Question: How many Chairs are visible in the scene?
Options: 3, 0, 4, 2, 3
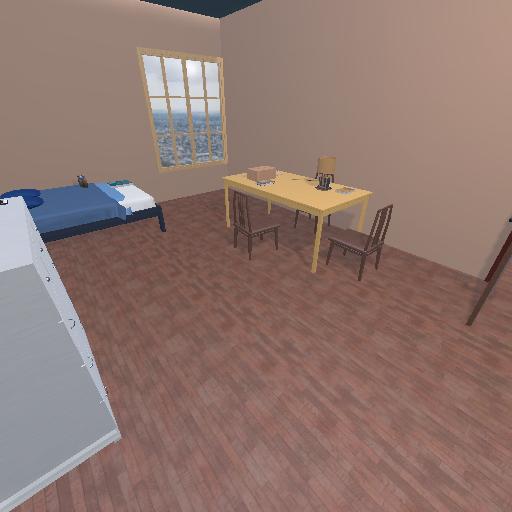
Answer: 3